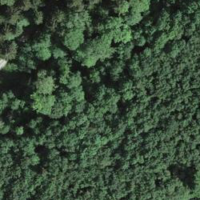
EUNIS habitat code: 41
Species observed at this site:
Petasites albus